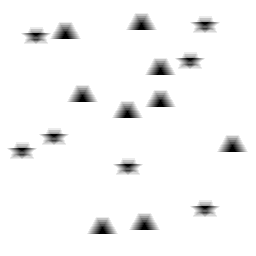
Squares: 0
Triangles: 9
Stars: 7
Total shapes: 16